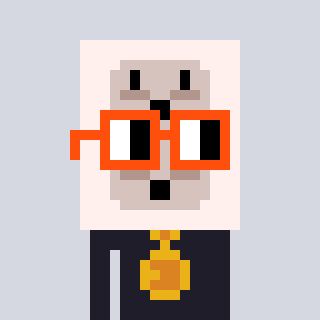
a pixel art character with square orange glasses, a outlet-shaped head and a grayscale-colored body on a cool background